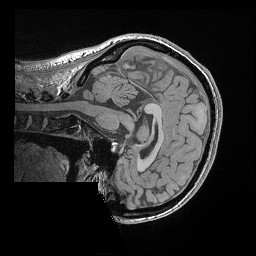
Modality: T1w
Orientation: sagittal
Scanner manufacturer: siemens
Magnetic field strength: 3 T
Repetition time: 0.02 s
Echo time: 0.00492 s